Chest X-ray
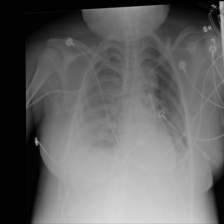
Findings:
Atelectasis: negative
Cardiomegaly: negative
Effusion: negative
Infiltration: negative
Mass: negative
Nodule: negative
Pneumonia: negative
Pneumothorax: negative
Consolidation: positive
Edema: negative
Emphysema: negative
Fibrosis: negative
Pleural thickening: negative
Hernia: negative